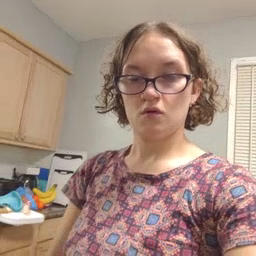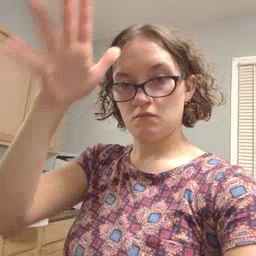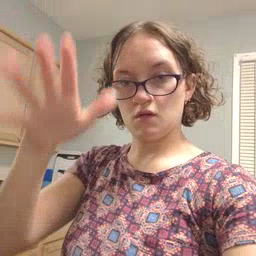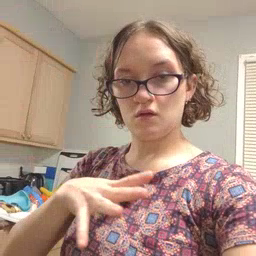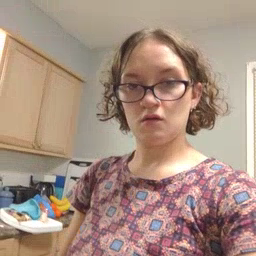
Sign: man